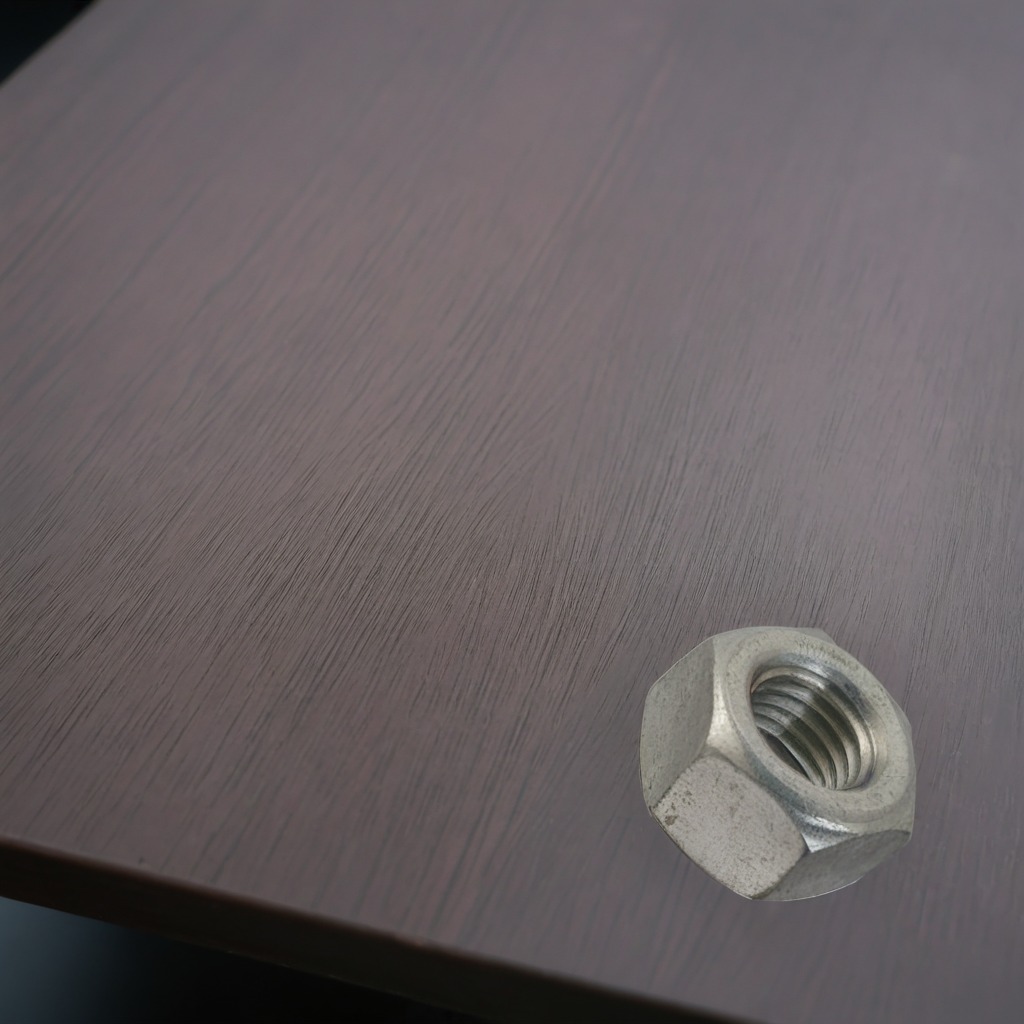
A metal nut is lying on the table.